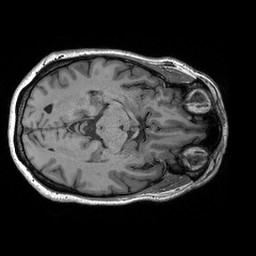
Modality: T1w
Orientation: axial
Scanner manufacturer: siemens
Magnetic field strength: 3 T
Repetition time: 2.3 s
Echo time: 0.00298 s